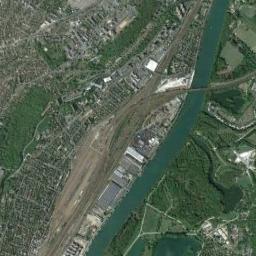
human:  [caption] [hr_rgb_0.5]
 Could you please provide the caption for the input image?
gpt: The river goes through houses and grass .

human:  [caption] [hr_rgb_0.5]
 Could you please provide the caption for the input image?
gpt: There are many trees on either side of the river .

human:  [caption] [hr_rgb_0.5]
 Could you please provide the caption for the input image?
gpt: A straight green river with bustling cities and green land on both sides .

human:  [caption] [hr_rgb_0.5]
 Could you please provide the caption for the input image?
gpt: The dark green river is between a residential area and a forest and some railways are next to the river .

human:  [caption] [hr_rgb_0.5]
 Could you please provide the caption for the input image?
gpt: There are many buildings and green meadows near the river .